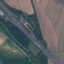
Land use / land cover: Highway